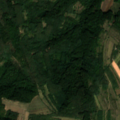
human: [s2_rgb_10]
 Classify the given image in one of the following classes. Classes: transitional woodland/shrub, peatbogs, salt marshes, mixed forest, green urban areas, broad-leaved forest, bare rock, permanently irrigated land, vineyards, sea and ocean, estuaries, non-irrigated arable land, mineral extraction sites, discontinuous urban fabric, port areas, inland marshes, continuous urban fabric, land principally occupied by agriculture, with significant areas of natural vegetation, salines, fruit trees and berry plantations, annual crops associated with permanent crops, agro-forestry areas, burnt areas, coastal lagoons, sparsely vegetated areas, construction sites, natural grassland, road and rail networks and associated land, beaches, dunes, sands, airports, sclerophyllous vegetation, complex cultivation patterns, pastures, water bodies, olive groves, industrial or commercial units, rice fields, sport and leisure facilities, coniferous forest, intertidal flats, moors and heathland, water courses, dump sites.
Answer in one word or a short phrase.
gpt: land principally occupied by agriculture, with significant areas of natural vegetation, broad-leaved forest